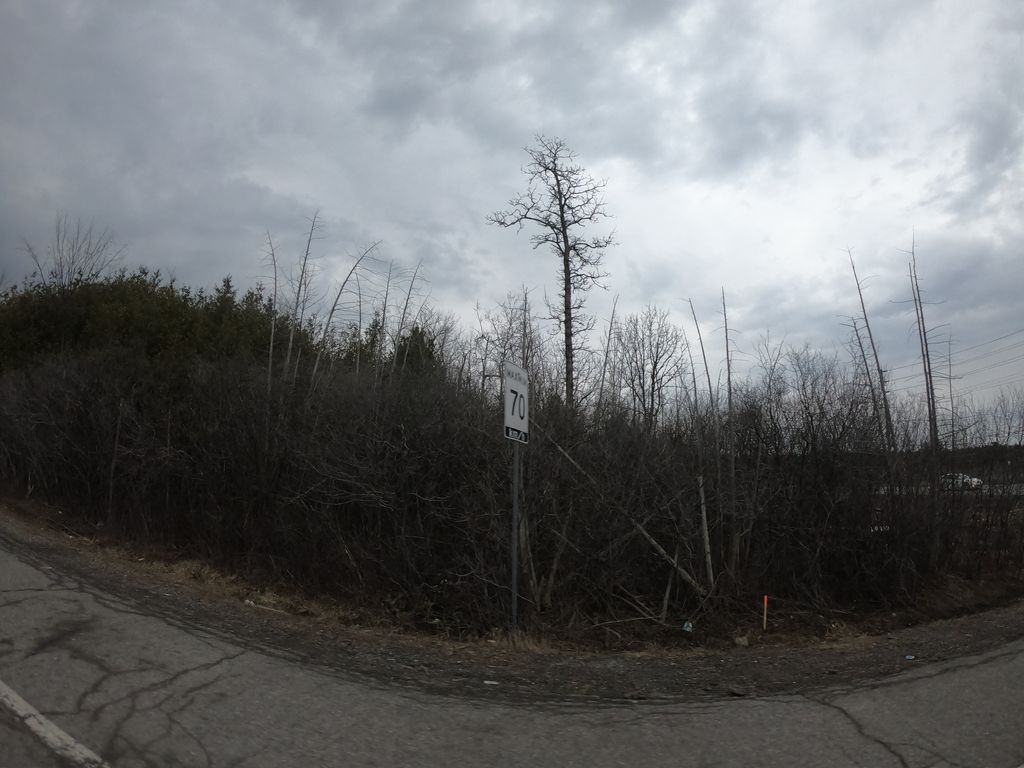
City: ottawa-gatineau